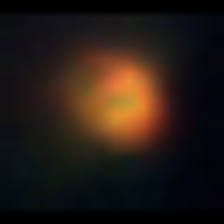
Taxon: NanoPlankton
Group: Other